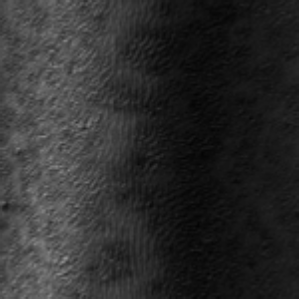
Label: frost